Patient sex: F
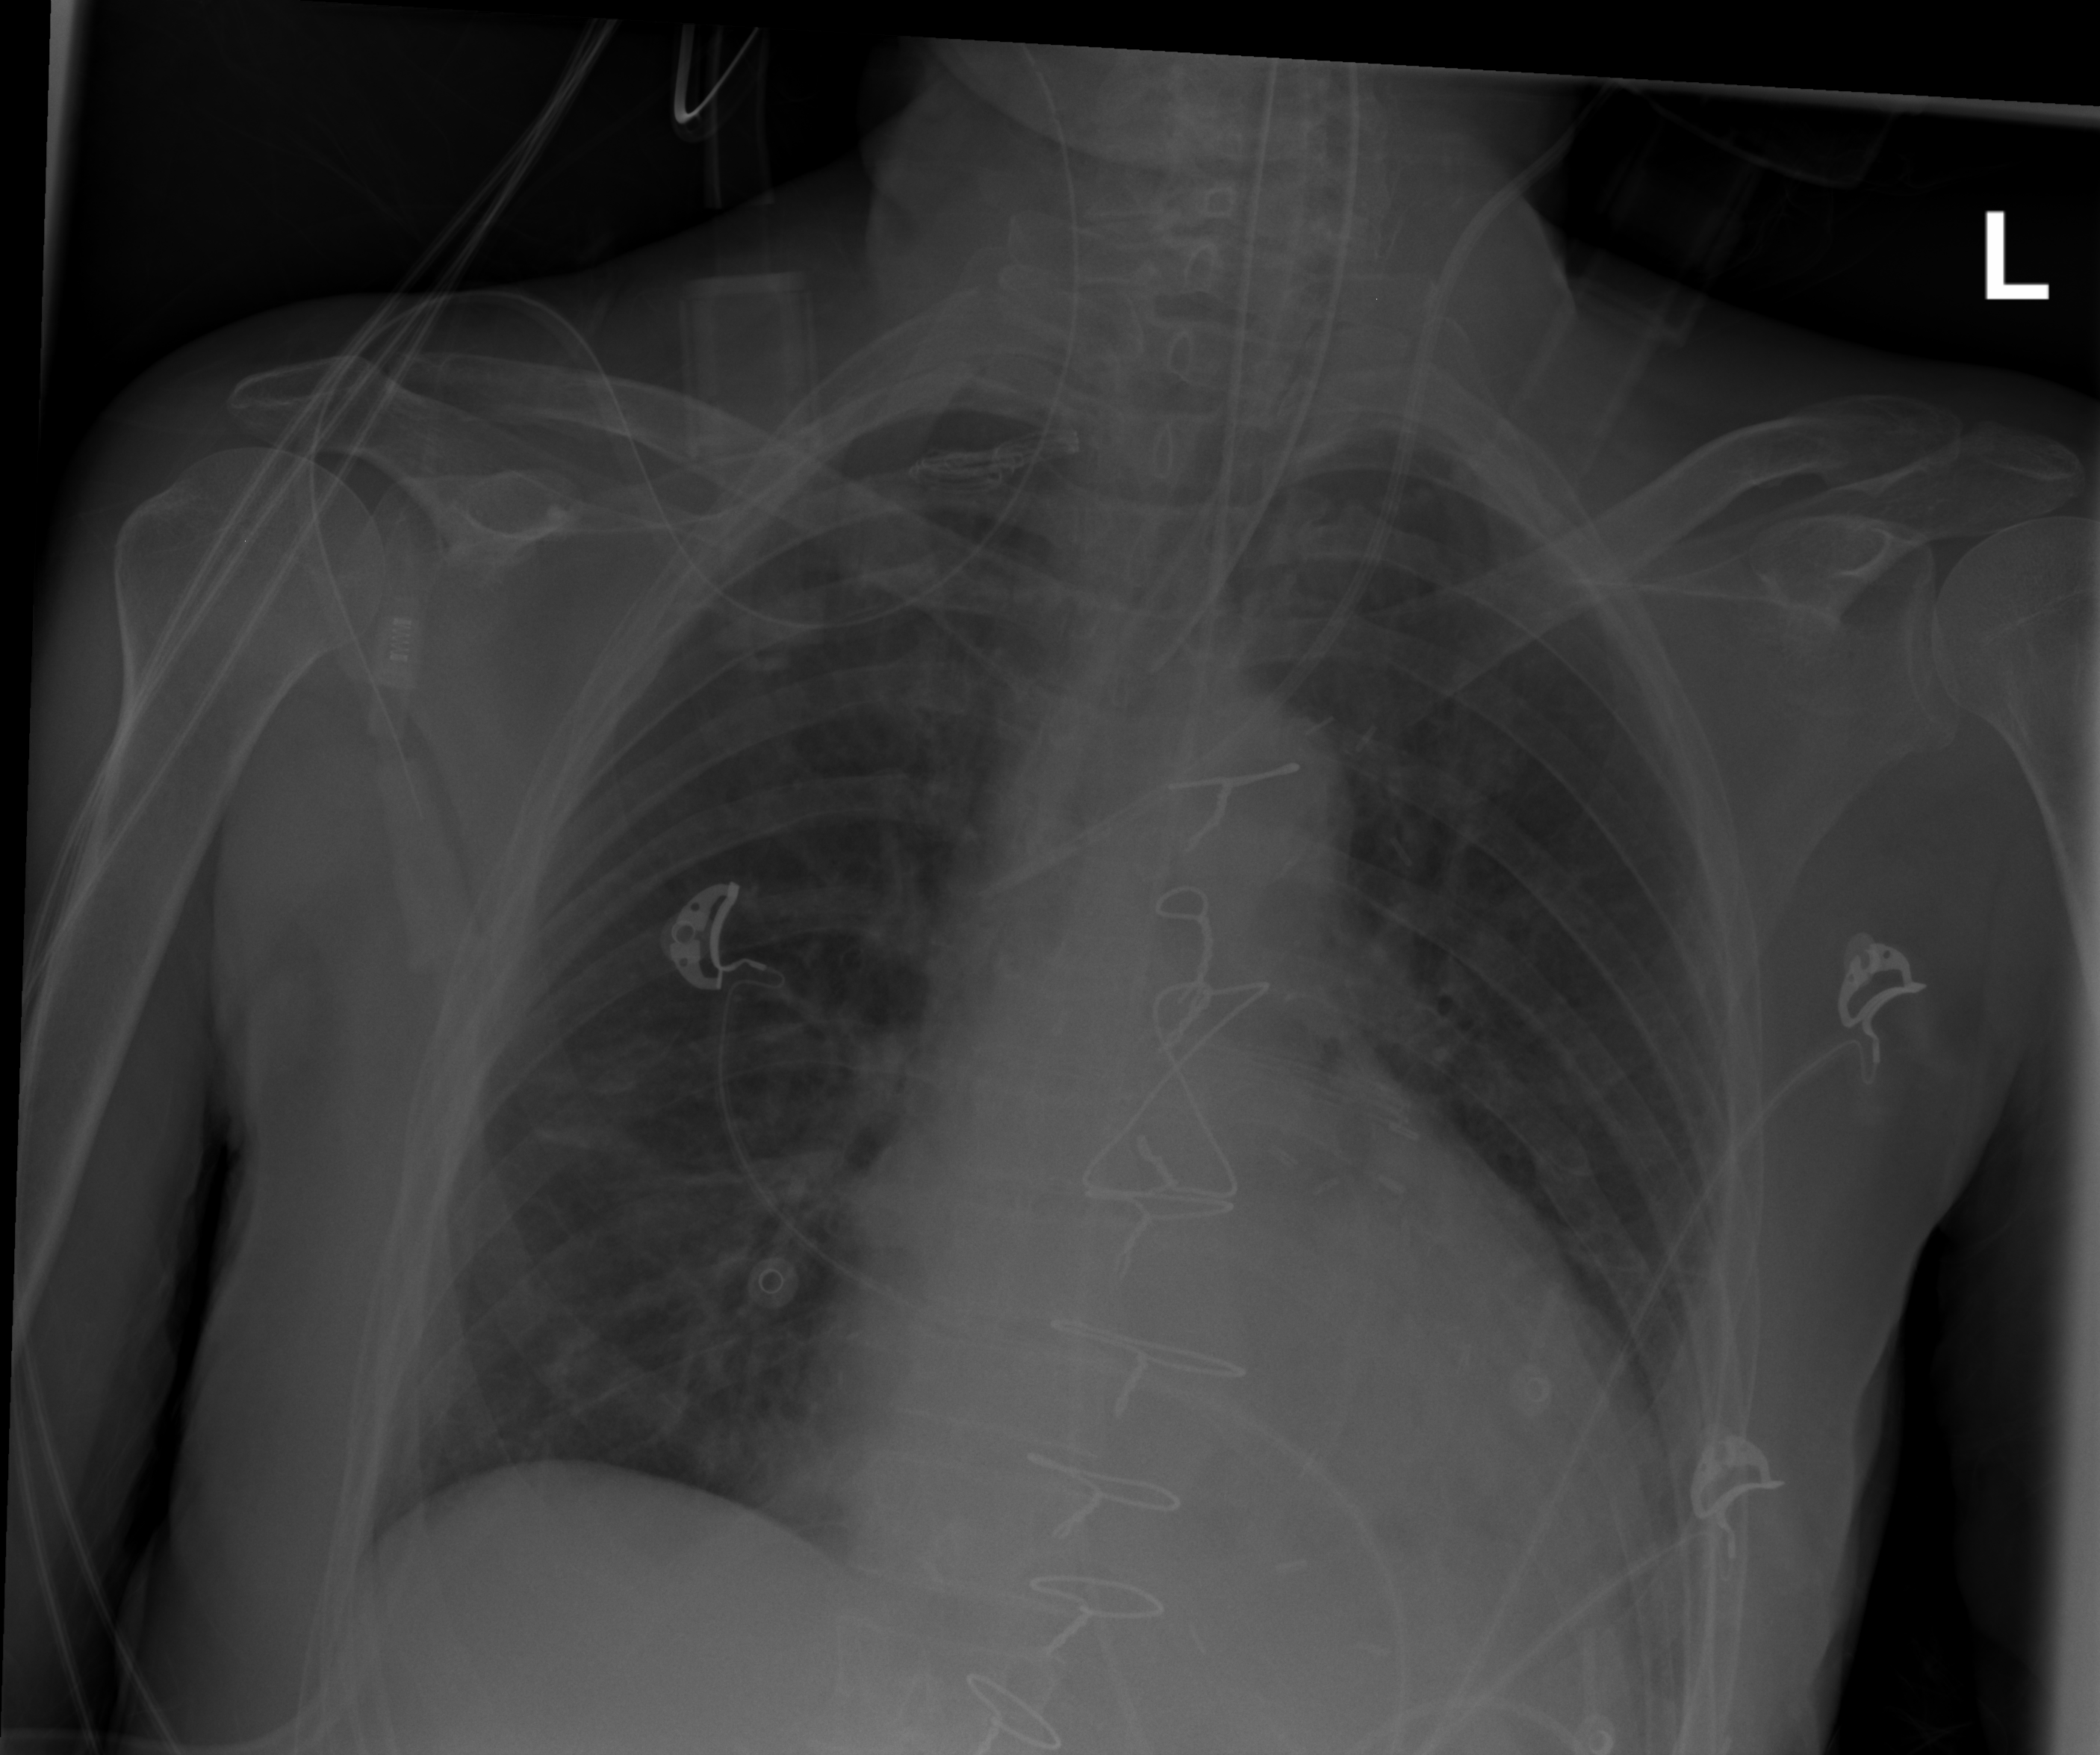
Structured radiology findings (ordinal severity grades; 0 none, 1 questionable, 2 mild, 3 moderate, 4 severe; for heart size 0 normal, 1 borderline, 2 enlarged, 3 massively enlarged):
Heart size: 3
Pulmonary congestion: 2
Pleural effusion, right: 0
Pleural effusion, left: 0
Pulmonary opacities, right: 2
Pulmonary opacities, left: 2
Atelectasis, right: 2
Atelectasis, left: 2